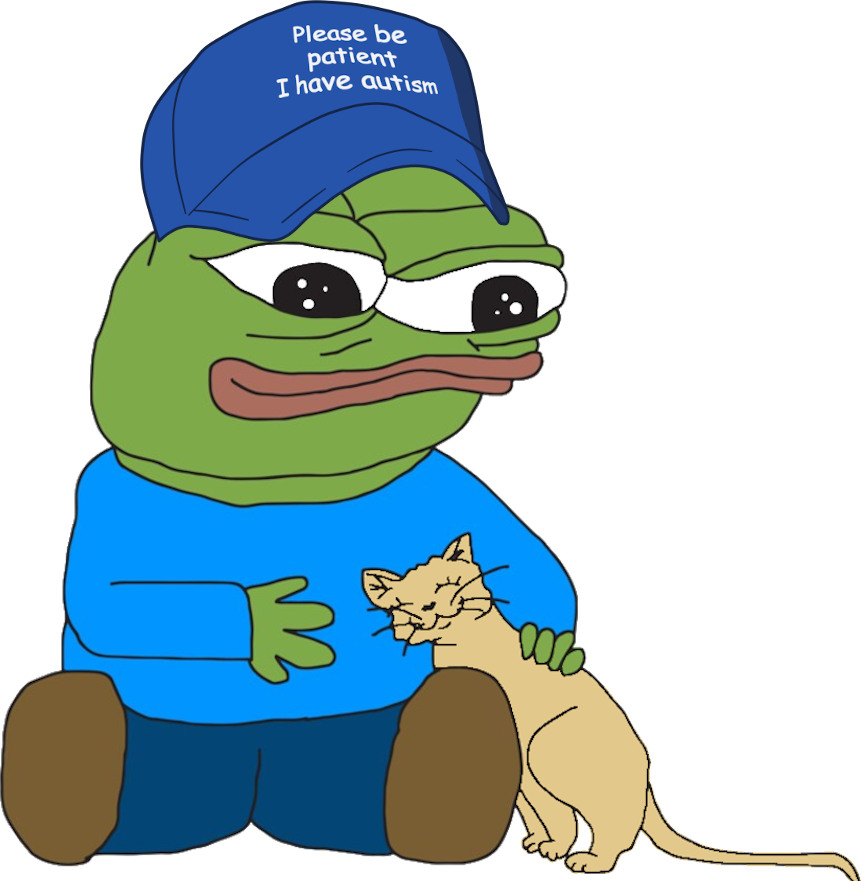
Label: 5_Pepe